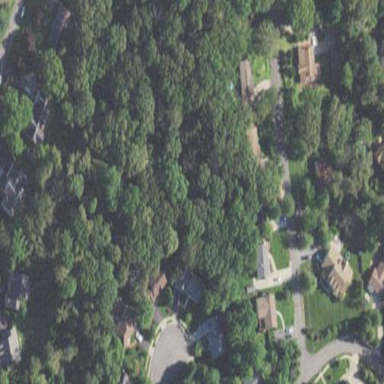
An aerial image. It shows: Beautiful woodland area.